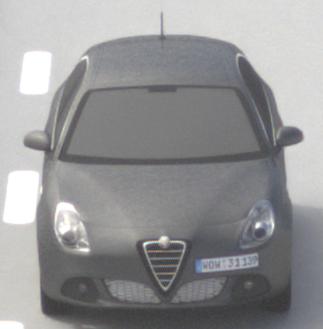
Make: Alfa Romeo
Model: Giulietta 1.4 TB 16V
Detailed model: Giulietta (940)
Model produced from: 2010/05
Model produced until: 2013/03
Doors: 5
Color: gray
Road condition: dry road
Daytime: midday
Contrast: medium contrast